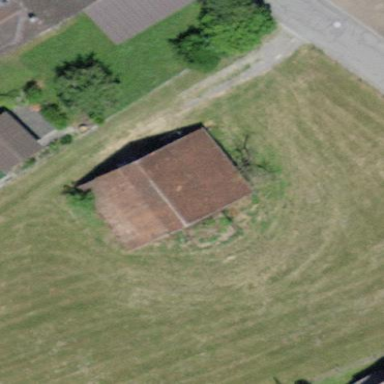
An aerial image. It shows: Rural barn.